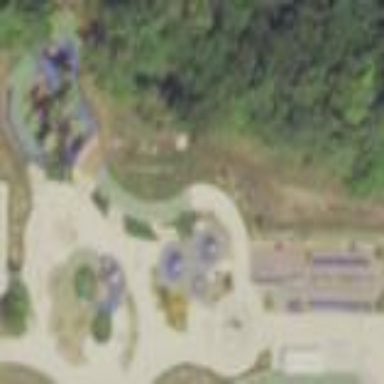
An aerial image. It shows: Playground with playground theme.